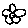
Label: flower